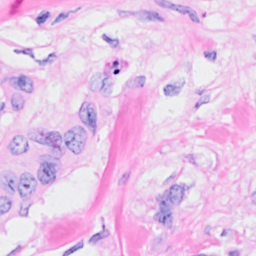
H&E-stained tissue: Breast